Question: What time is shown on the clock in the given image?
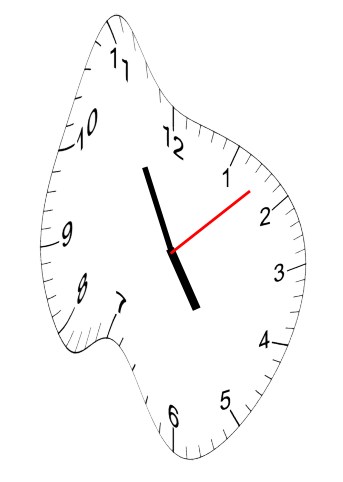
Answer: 04:55:08